Question: I am creating a setup using 'InstallShield(Limited Edition)' in 'VS2012'. Firstly I created a setup file. I have some more things to do so I created a project and added its 'exe' as a new custom action 'After Initialization(Before First Dialog)'.

Now I want to run this setup from command line and pass parameter(s) to it. I tried using %1 to take first parameter entered by command line but it is not working. Please tell how to pass parameters using command line and use it in exe file.
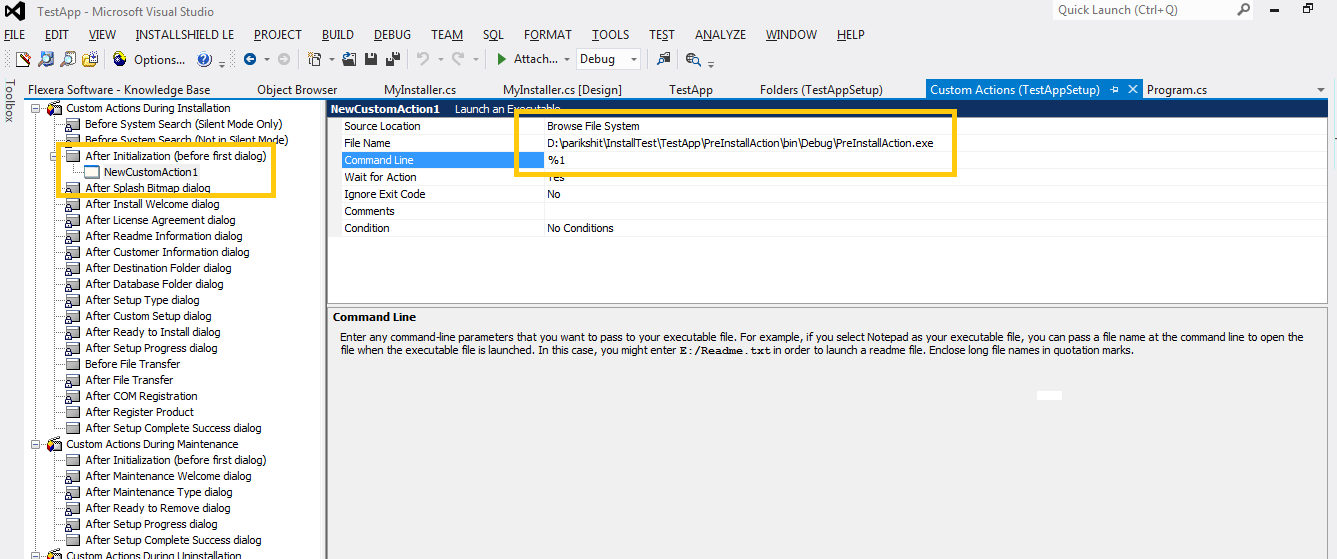
Answer: Unless I'm missing something, InstallShield Limited Edition doesn't support this.
From a Windows Installer perspective, what you are referring to is called a Secure Custom Public Property. (See: <URL>
Consider the commandline:
msiexec /i foo.msi SERVERNAME=MyServer
The fact that SERVERNAME is capitalized makes it public. The fact that it's listed in the SecureCustomProperties property would make it Secure. Only secure public properties work when UAC is taken into consideration. If the process is already elevated then it doesn't have to be secure but it really should be.
From the custom action side you'd used [SERVERNAME] to reference the value of the SERVERNAME property.
Then of course you'd likely want to customize the UI experience for when someone just runs the MSI but InstallShield limited edition doesn't support this.
I can think of ways of making it to work using WiX merge modules and/or applying transforms to the built MSI but all of this requires advanced MSI knowledge and it's generally easier to just upgrade to Professional.